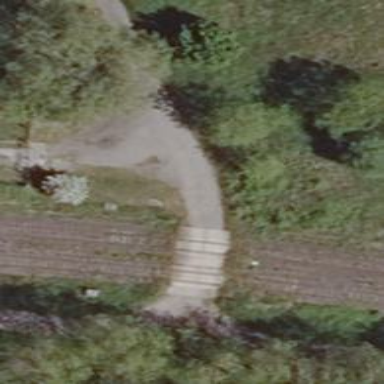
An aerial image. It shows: Level crossing along the railway.